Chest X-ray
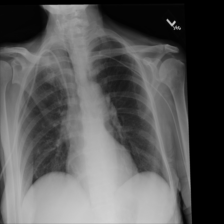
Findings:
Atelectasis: negative
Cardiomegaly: negative
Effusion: negative
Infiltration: negative
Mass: negative
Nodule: negative
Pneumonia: negative
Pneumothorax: negative
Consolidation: negative
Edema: negative
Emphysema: negative
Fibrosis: negative
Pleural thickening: negative
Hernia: negative